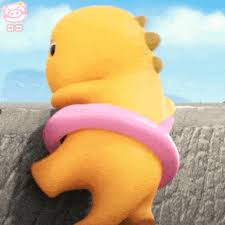
Label: nailong